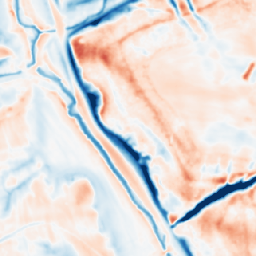
Category: multiscale
Decomposition family: dog_multiscale
Decomposition parameters: sigma_ratio: 2
n_scales: 3
base_sigma: 1
Upsampling method: area
Upsampling parameters: scale: 8
Upsampling scale: 8